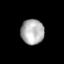
Tissue: lung
Cell type: Epithelial cells
Senescence score: 0.24
Nuclear area (px): 565
Mean DAPI intensity: 178.03